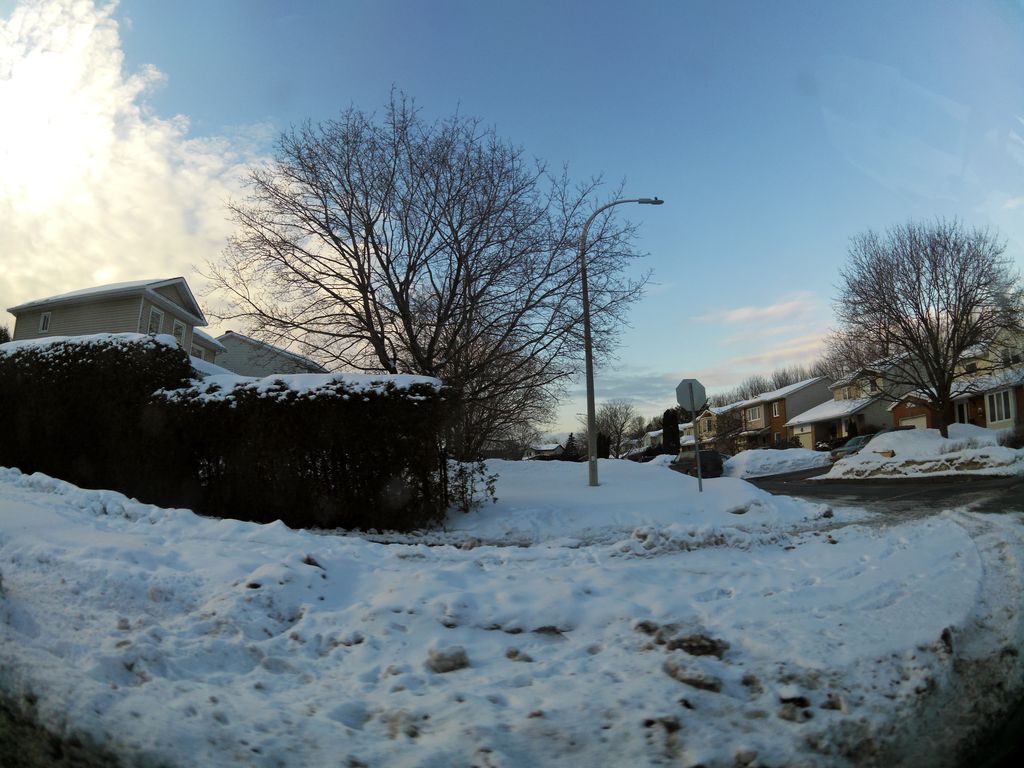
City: ottawa-gatineau